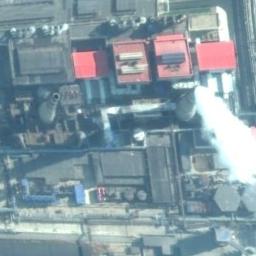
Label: thermal_power_station